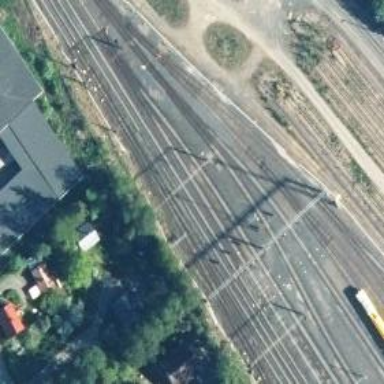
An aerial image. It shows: Railway siding with rails.